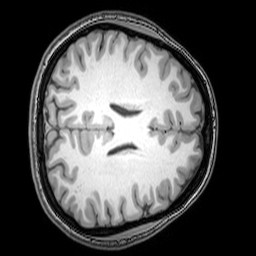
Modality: T1w
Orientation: axial
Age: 22
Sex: female
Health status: healthy
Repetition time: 0.081 s
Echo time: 0.037 s